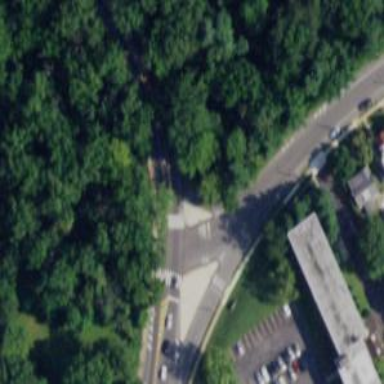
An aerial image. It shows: Marked crossing on footway.